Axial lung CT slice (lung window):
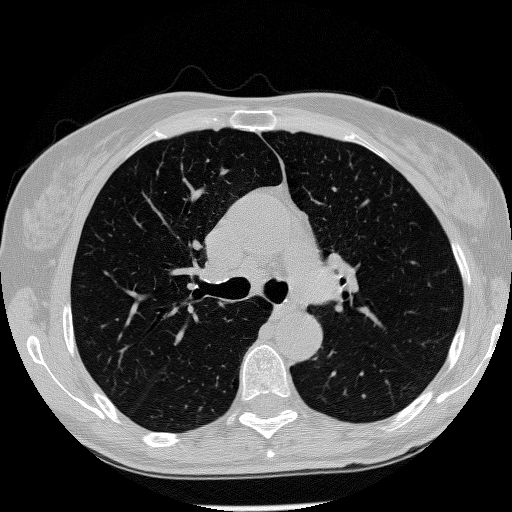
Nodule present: no